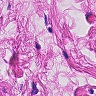
Metastatic tissue present: no